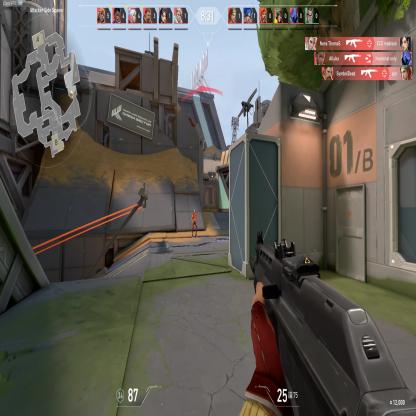
Label: enemy